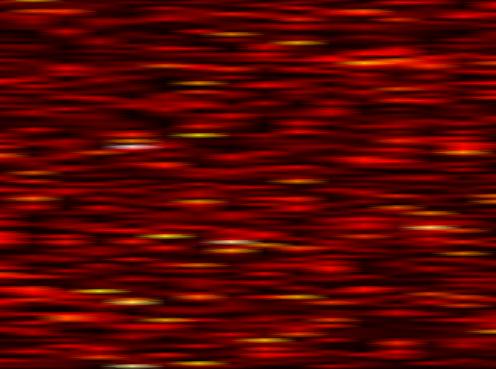
Label: WOLA